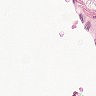
Metastatic tissue present: no